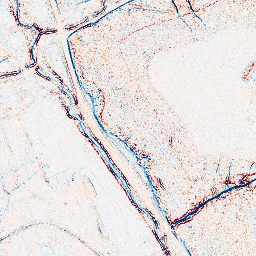
Category: edge_preserving
Decomposition family: bilateral
Decomposition parameters: d: 5
sigma_color: 150
sigma_space: 25
Upsampling method: edge_directed
Upsampling parameters: scale: 4
Upsampling scale: 4